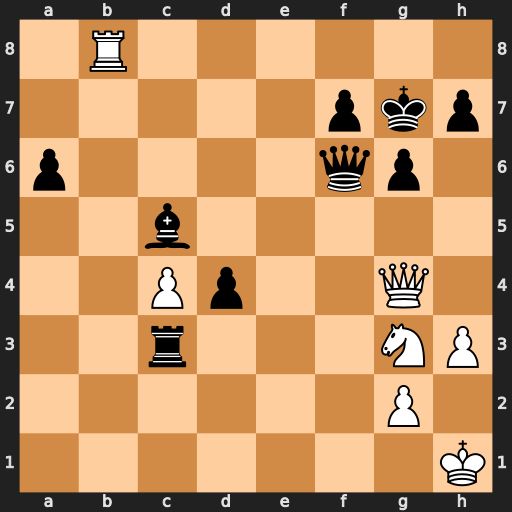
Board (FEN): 1R6/5pkp/p4qp1/2b5/2Pp2Q1/2r3NP/6P1/7K
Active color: w
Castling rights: -
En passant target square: -
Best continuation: Nh5+ Kh6 Nxf6 Rc1+ Kh2 Bd6+ g3